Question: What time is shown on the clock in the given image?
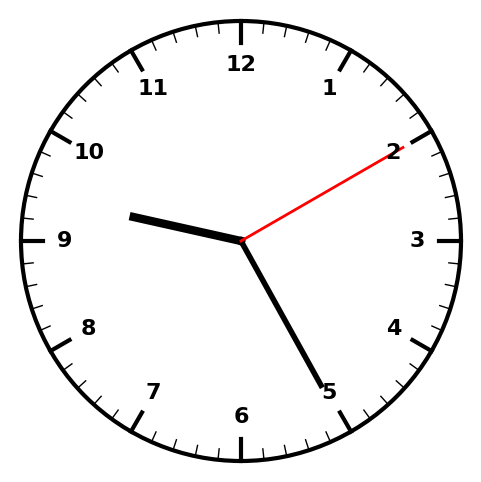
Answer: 09:25:10